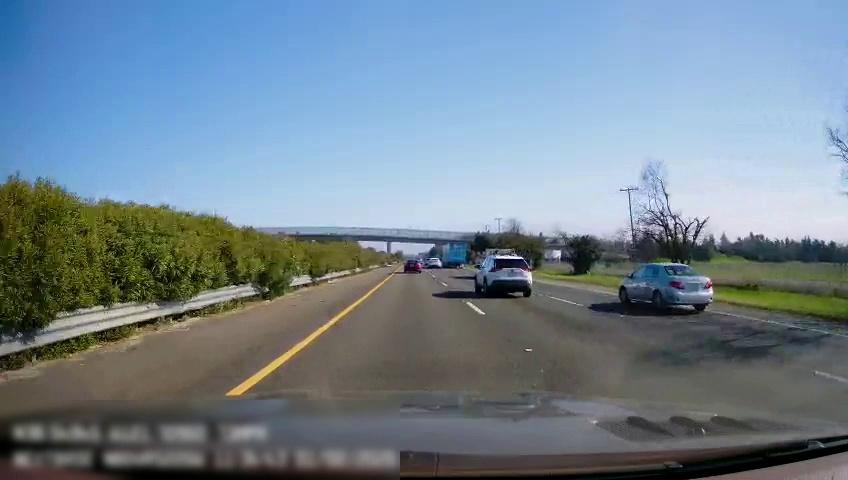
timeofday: Day
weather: Sunny
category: Drivable Space
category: Vehicles | SUV
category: Vehicles | Car
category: Vehicles | Truck
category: Vehicles | Truck
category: Vehicles | Car
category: Vehicles | SUV
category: Drivable Space
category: Lanes | Current Lane
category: Lanes | Current Lane
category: Lanes | Alternate Lane
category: Lanes | Alternate Lane